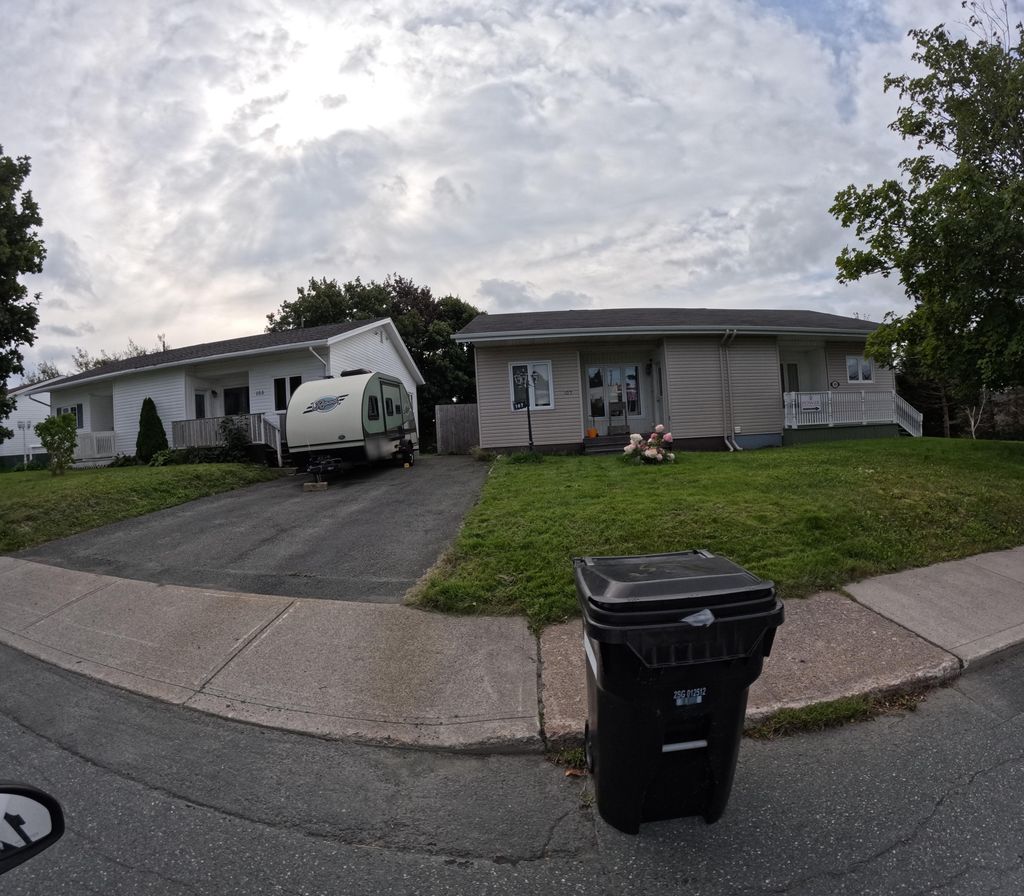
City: st_johns